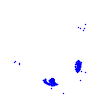
Particle: electron